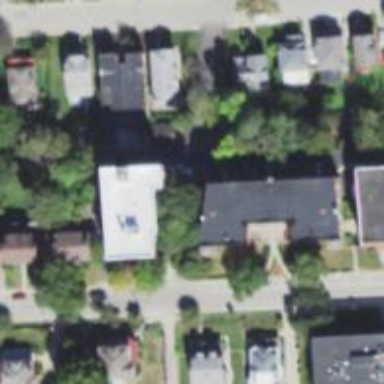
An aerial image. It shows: Alley classified as service road.